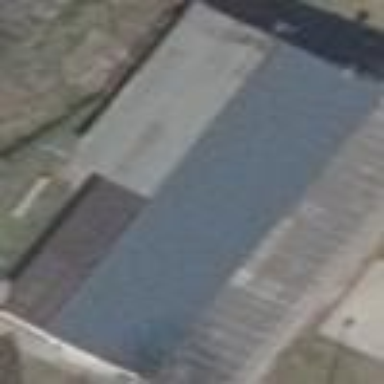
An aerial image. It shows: Gabled building.